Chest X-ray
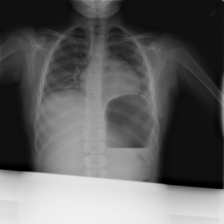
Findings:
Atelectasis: negative
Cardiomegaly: negative
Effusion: negative
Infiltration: negative
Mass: negative
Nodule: negative
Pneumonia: negative
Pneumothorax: negative
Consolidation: negative
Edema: negative
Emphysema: negative
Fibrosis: negative
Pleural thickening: negative
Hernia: negative